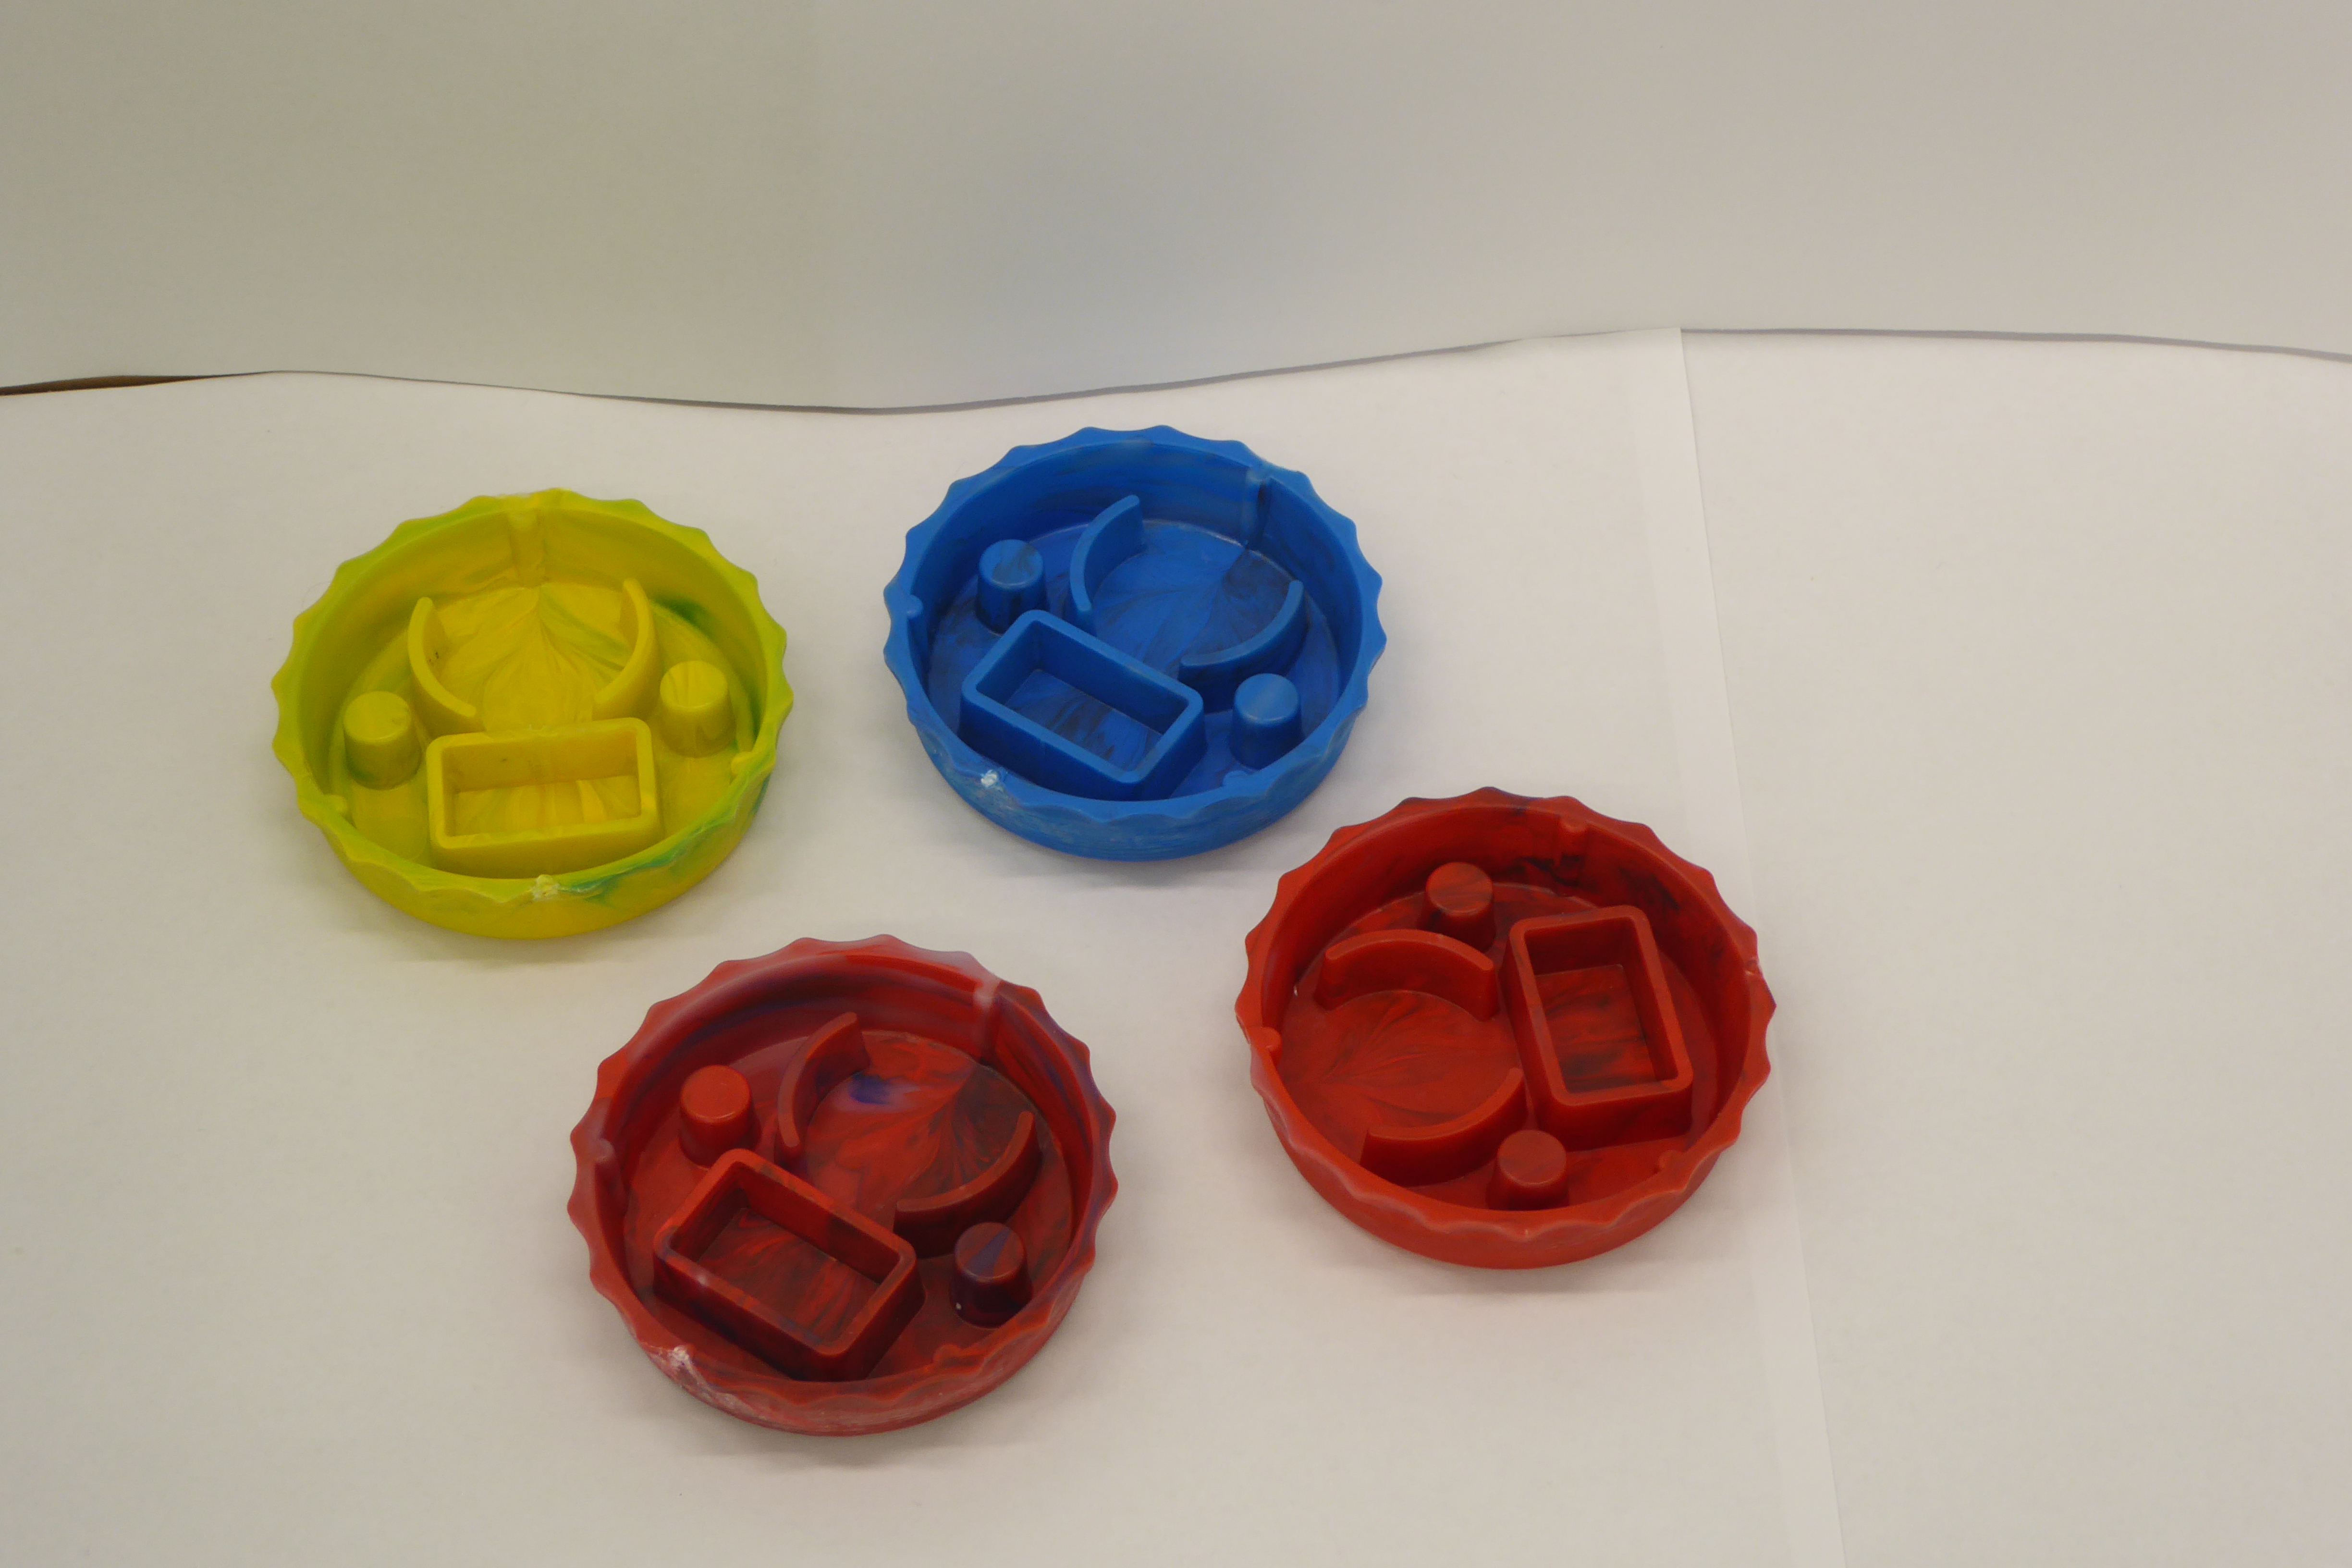
Label: Bottle Opener - Cover